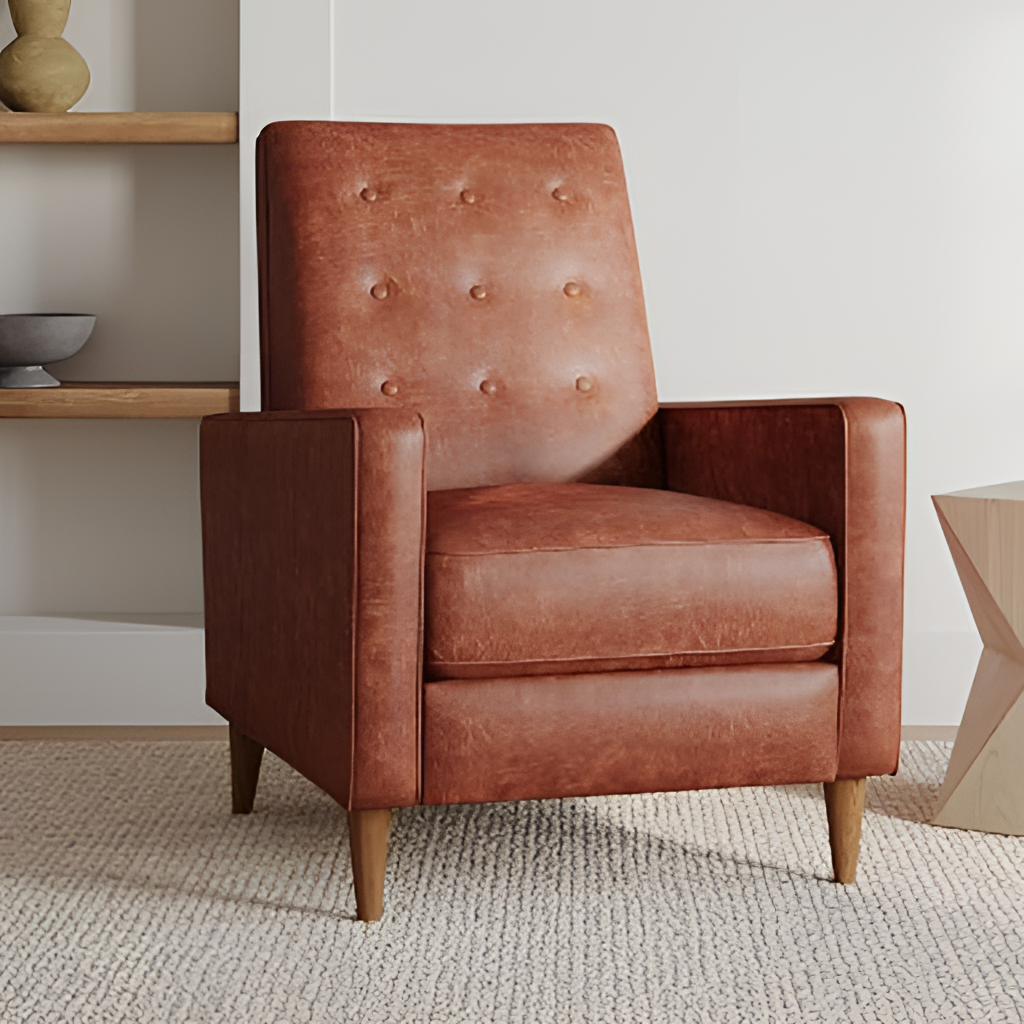
living room, leather armchair, mid-century modern, paint wallpaper, with solid pattern, beige carpet flooring, with woven pattern